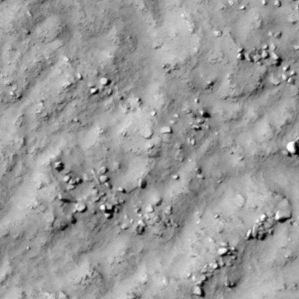
Label: non_frost